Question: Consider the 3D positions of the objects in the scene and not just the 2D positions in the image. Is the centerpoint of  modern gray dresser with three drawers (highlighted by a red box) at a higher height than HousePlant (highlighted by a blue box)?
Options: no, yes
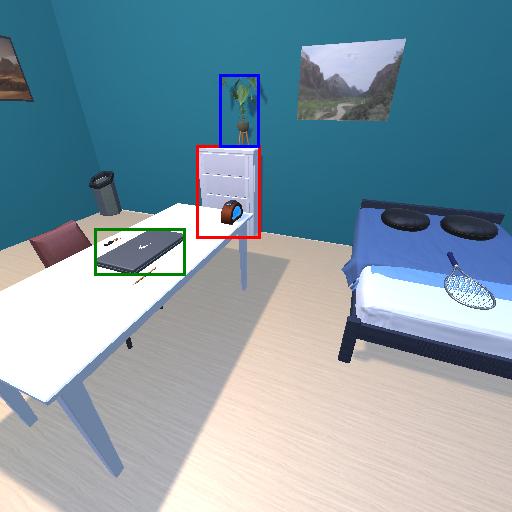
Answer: no